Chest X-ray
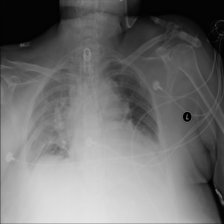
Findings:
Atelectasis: negative
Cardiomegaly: negative
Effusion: negative
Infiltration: negative
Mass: negative
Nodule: negative
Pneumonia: negative
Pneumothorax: negative
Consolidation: negative
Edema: negative
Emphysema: negative
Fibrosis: negative
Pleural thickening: negative
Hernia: negative